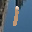
Label: 1